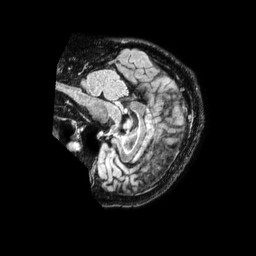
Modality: FLAIR
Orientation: sagittal
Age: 57
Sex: male
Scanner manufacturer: philips
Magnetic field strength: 1.5 T
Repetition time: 4.8 s
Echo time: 0.3364 s